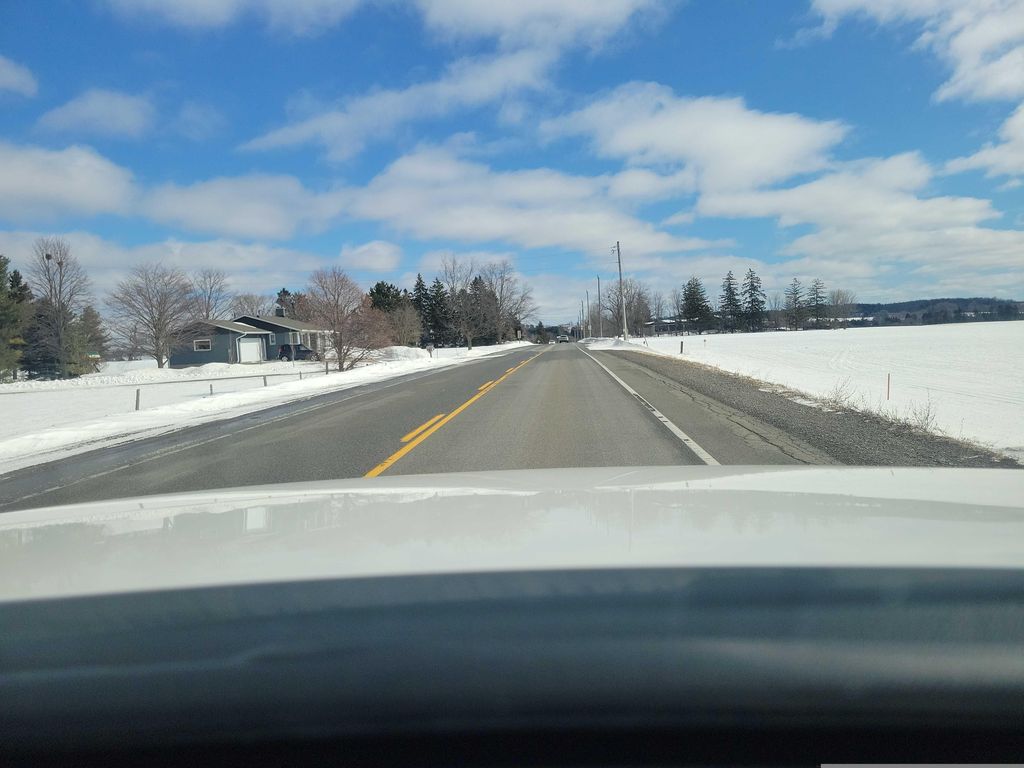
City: kitchener-waterloo